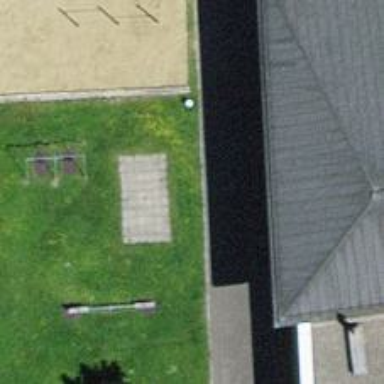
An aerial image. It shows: Playground designed with playground theme on leisure land.